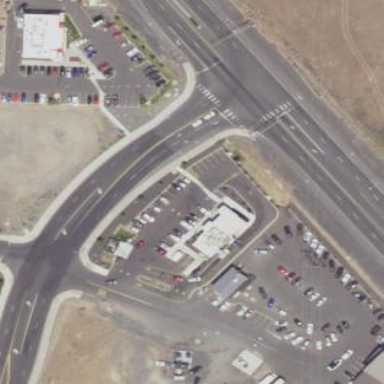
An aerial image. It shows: Parking area.